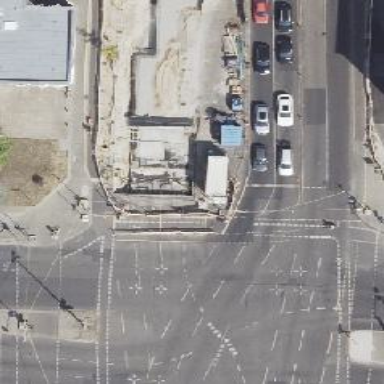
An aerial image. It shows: Footway with pedestrian crossing. The crossing has central island and pedestrian signals.